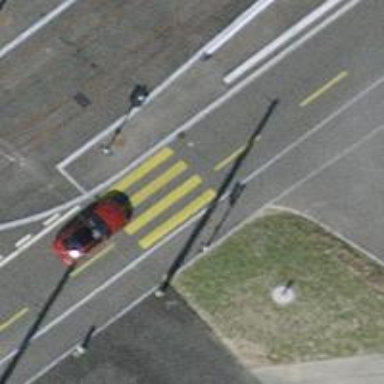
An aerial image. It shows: Zebra crossing with traffic signals.